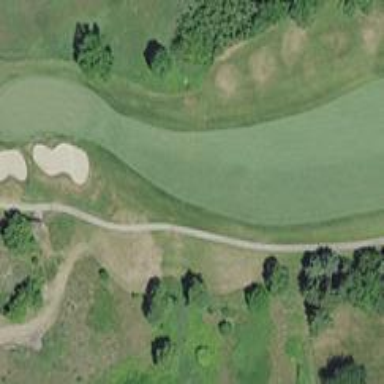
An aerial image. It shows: Service road designated as golf cart path.